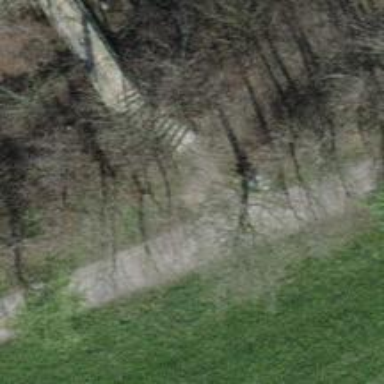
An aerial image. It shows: Road with steps.